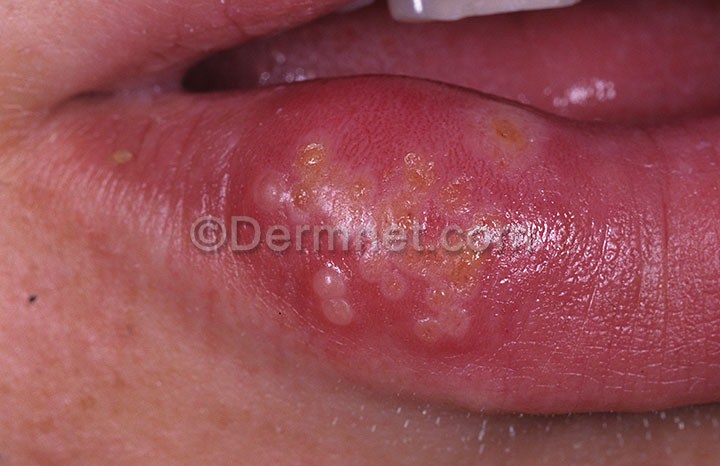
Disease: Warts Molluscum and other Viral Infections